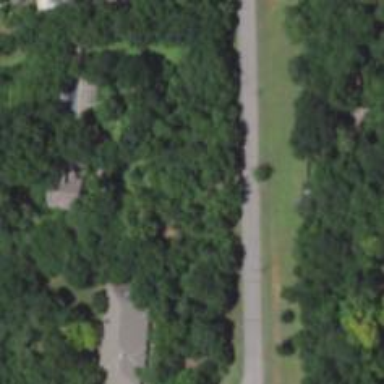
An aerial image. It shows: Driveway leading to service road.